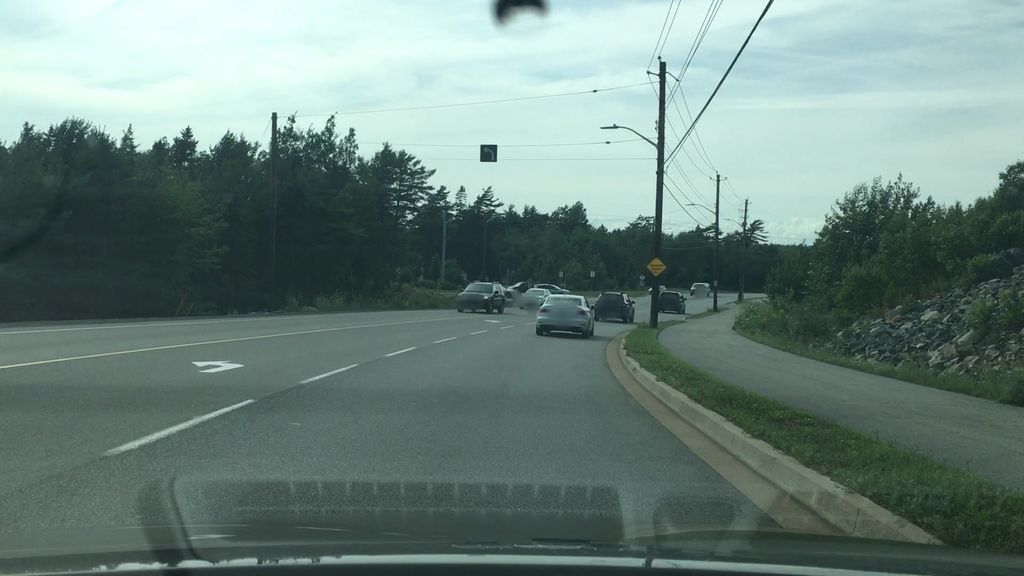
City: halifax